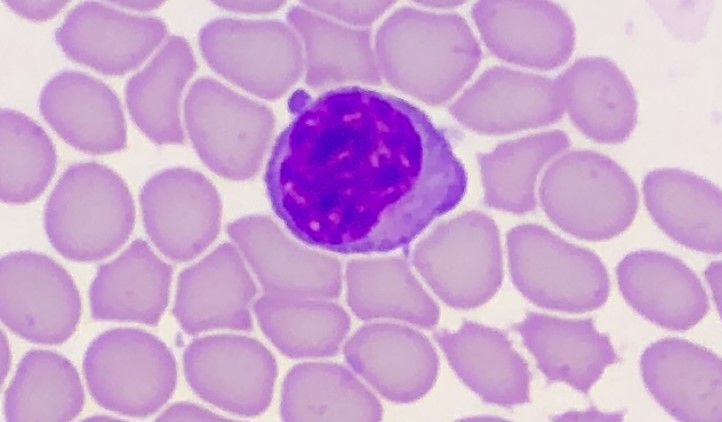
White blood cell type: Lymphocyte